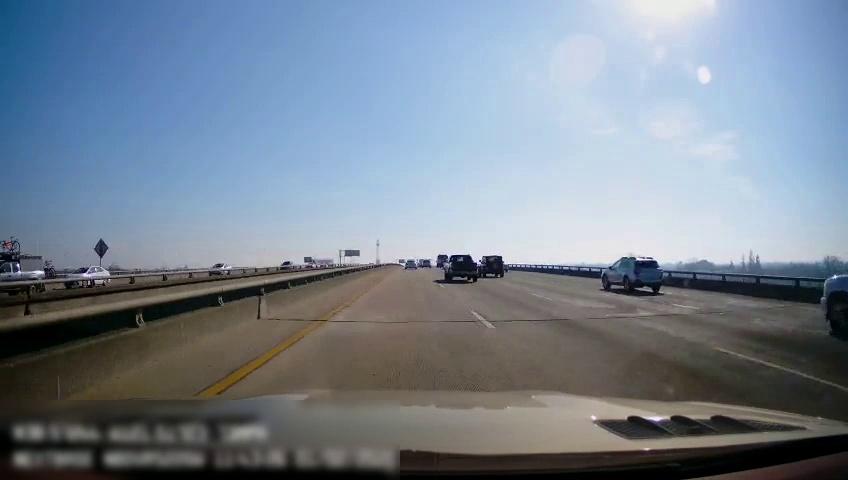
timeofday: Day
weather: Sunny
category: Drivable Space
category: Vehicles | Truck
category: Vehicles | Car
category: Vehicles | Truck
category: Vehicles | SUV
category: Drivable Space
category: Vehicles | Car
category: Vehicles | Truck
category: Vehicles | Truck
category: Vehicles | SUV
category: Vehicles | SUV
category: Vehicles | Car
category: Lanes | Current Lane
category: Lanes | Current Lane
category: Lanes | Current Lane
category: Lanes | Alternate Lane
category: Traffic | Signs
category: Traffic | Signs